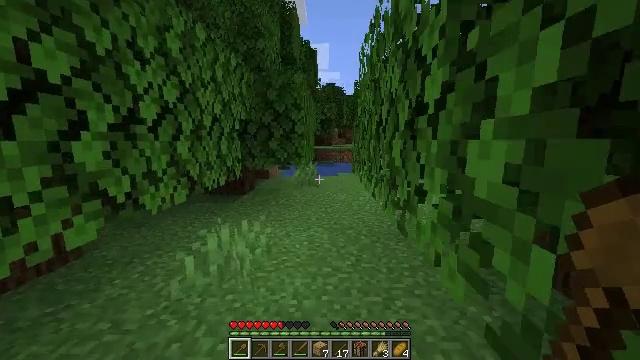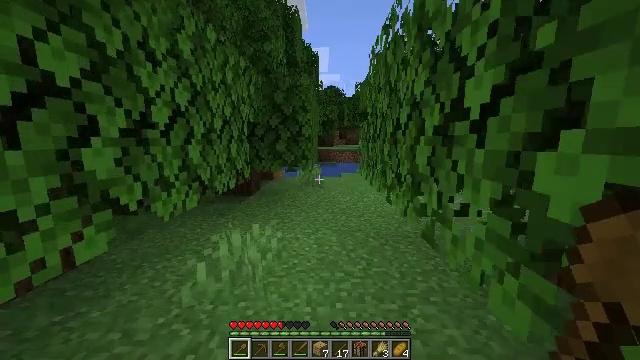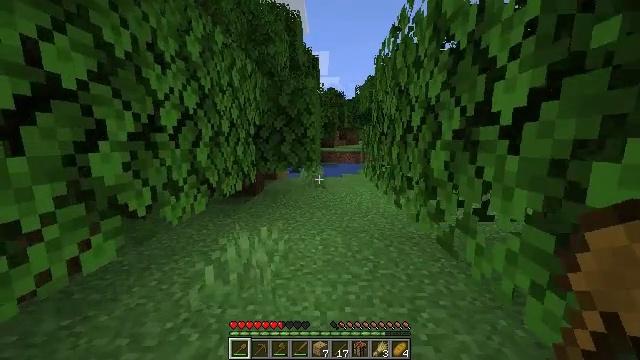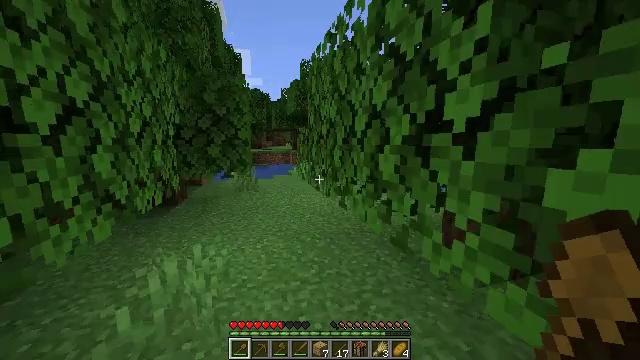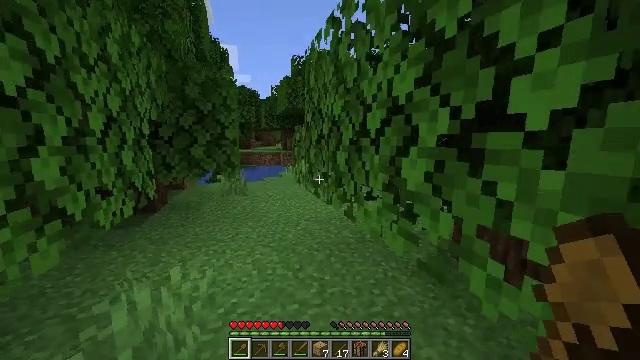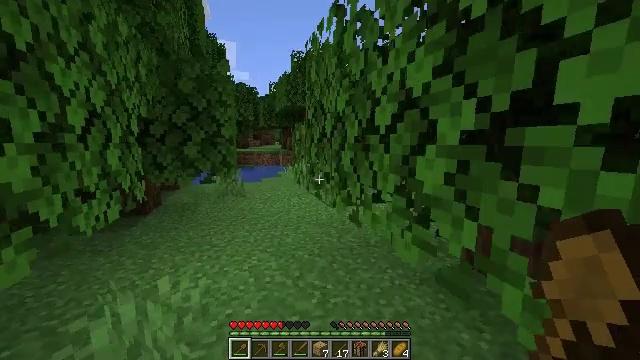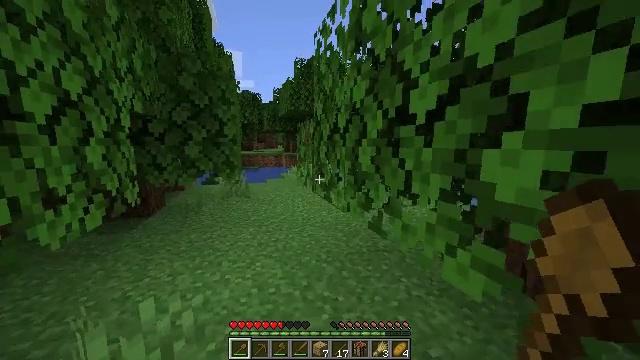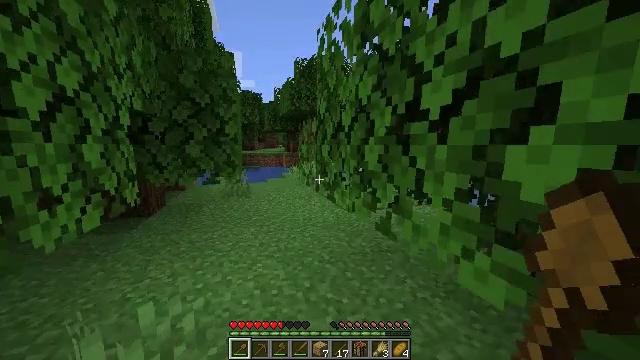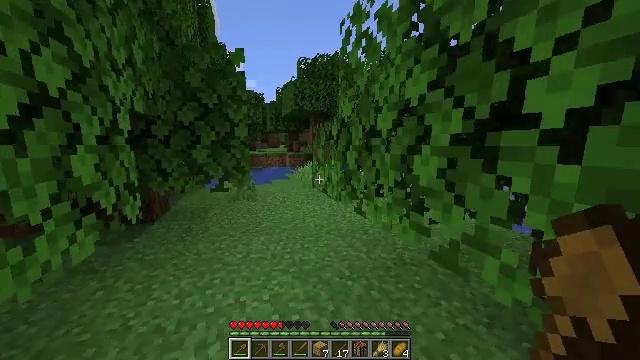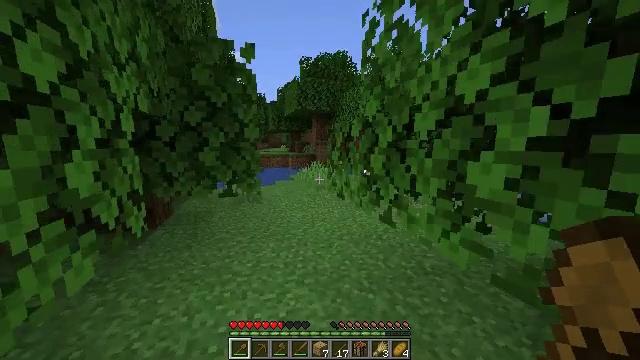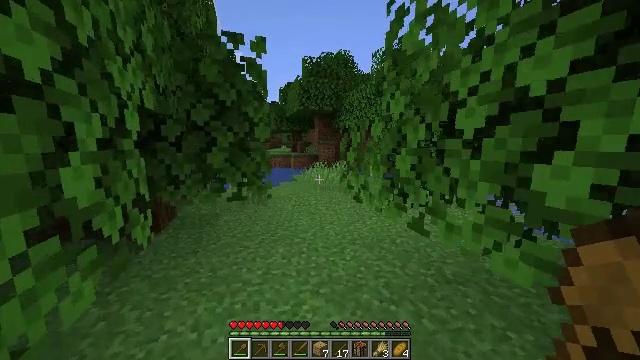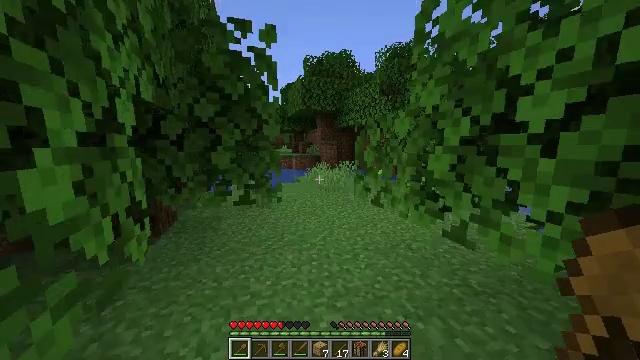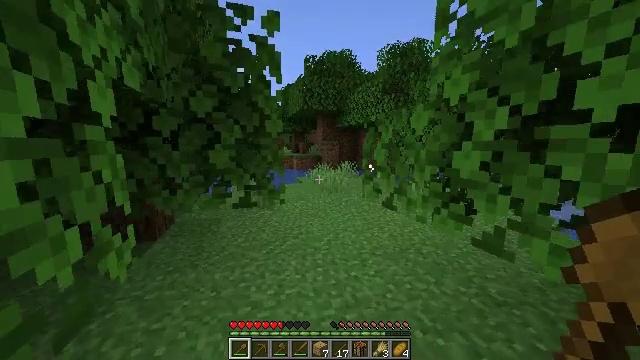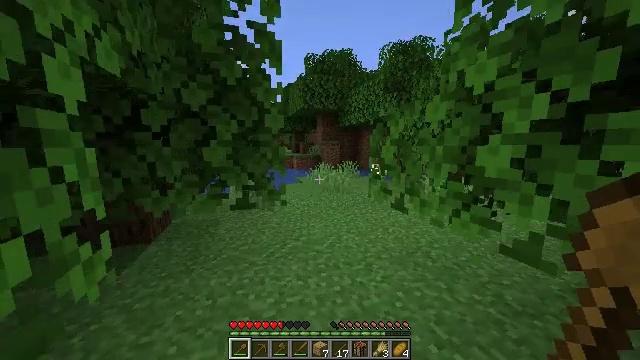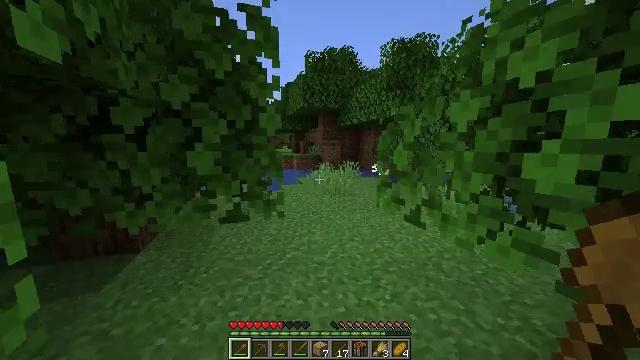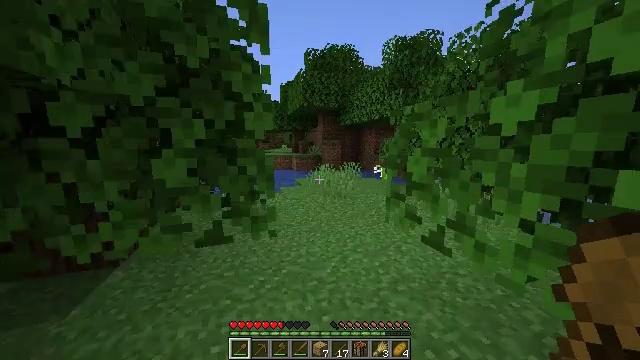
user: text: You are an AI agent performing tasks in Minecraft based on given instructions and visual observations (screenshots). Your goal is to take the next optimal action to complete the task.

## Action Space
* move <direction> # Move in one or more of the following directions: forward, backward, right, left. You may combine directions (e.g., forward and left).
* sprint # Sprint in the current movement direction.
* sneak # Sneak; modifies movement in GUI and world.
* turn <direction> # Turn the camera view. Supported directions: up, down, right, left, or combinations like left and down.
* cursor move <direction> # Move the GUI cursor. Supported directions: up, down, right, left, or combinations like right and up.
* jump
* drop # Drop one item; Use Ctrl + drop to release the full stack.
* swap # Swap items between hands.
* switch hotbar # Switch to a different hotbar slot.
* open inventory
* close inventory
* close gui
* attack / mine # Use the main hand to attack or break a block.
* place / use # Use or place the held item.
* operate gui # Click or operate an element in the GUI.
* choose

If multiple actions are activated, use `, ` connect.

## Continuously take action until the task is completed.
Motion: motion action
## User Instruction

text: Mine oak leaves.
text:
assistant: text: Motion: move forward and move left, sprint
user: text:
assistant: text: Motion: move forward and move left, sprint
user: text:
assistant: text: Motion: move forward, sprint, turn right
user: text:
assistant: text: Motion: move forward, sprint, turn right
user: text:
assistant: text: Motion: move forward, sprint
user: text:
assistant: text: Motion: move forward and move left, sprint
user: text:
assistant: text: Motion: move forward and move left, sprint
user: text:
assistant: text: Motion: move forward and move left, sprint
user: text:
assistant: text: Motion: move forward and move left, sprint
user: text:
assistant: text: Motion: move forward and move left, sprint
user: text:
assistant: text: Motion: move forward, sprint
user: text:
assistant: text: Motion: move forward, sprint
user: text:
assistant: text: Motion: move forward, sprint
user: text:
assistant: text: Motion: move forward, sprint
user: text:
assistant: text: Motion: move forward, sprint
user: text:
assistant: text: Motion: move forward, sprint
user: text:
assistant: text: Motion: move forward, sprint
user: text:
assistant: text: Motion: move forward, sprint
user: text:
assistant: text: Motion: move forward and move right, sprint
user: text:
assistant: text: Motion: move forward and move right, sprint
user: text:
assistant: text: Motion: move forward and move right, sprint
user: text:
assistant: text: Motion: move forward, sprint
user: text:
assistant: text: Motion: move forward, sprint
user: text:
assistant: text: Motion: move forward, sprint
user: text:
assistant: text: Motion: move forward, sprint
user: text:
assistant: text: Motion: move forward, sprint
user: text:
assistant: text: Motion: move forward, sprint
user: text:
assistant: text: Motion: move forward, sprint
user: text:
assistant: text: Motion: move forward, sprint
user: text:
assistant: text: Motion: move forward, sprint